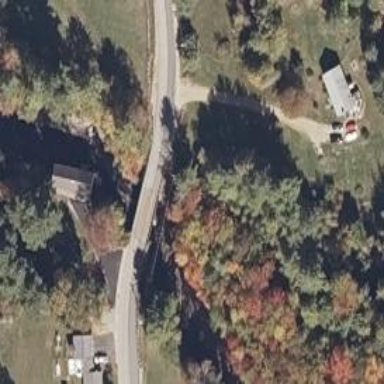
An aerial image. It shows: Unclassified road on bridge.